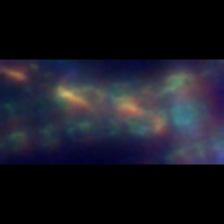
Taxon: Diatom_aggregate
Group: Diatoms